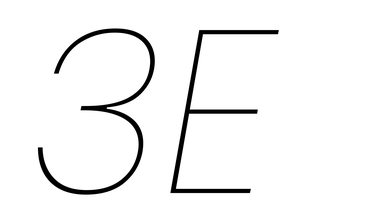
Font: Poppins-ThinItalic